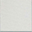
Piece: xx